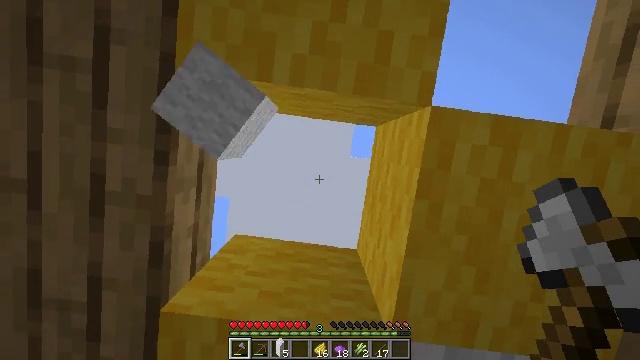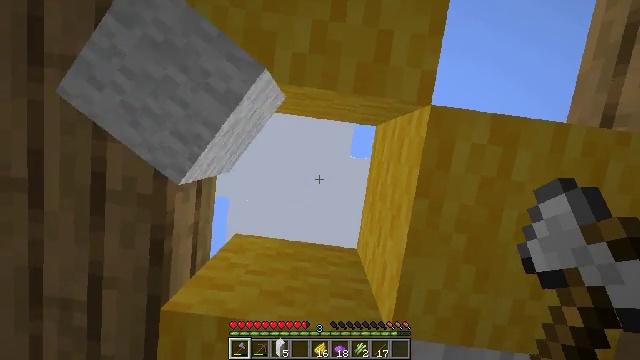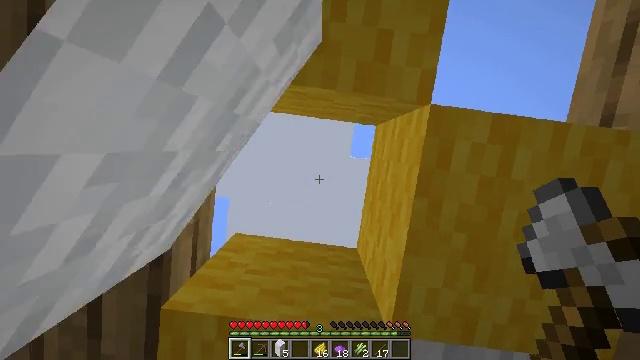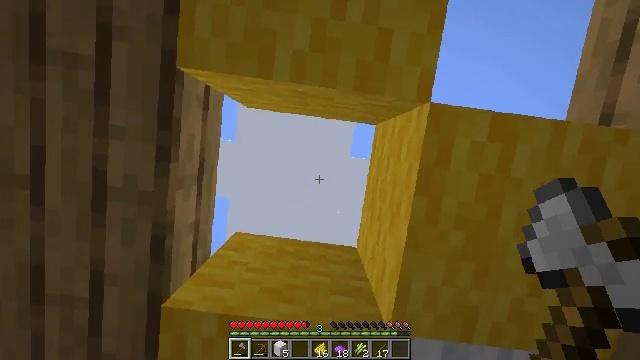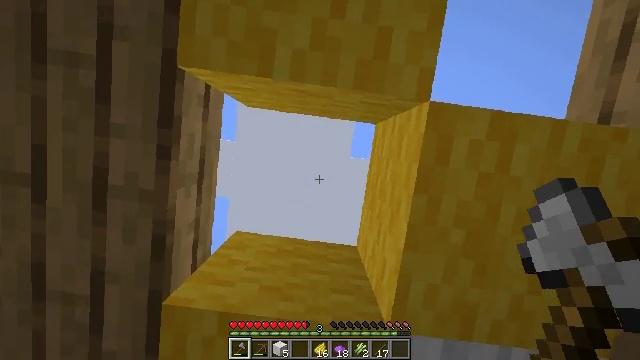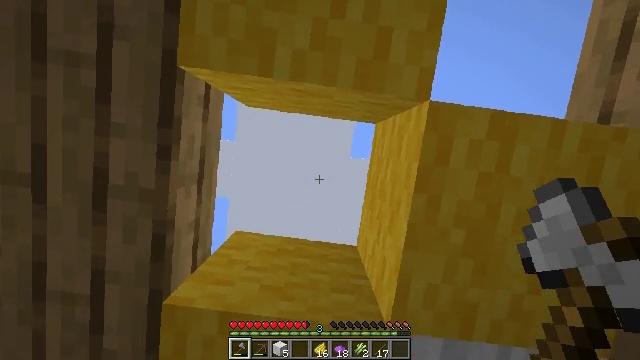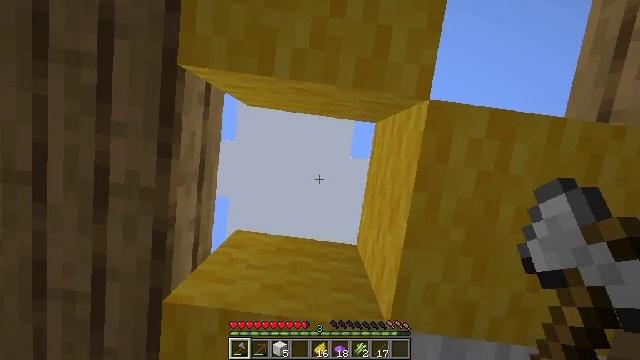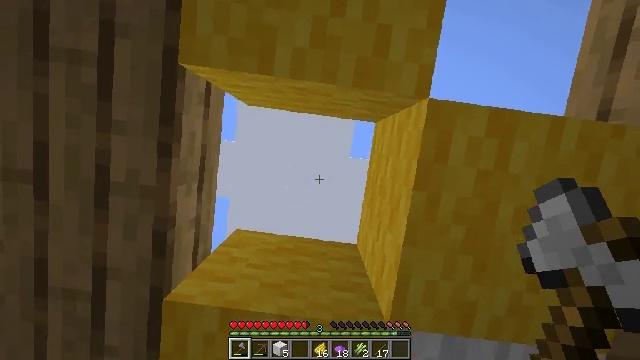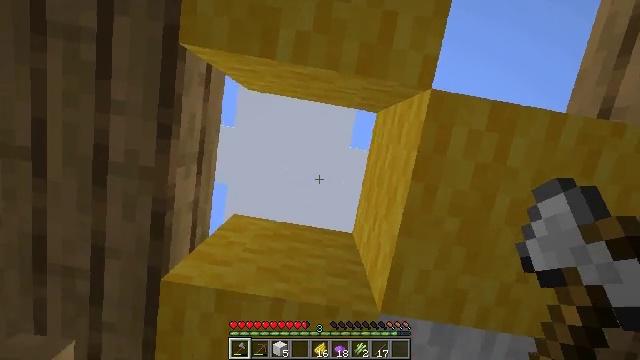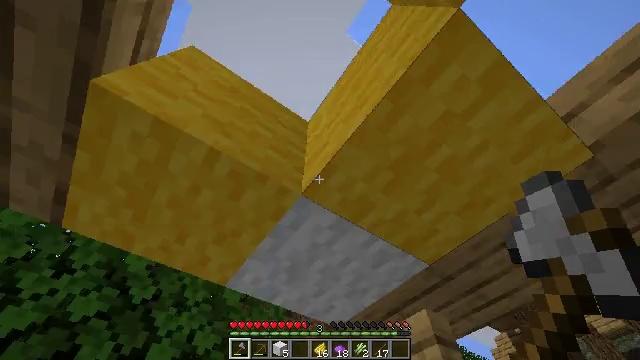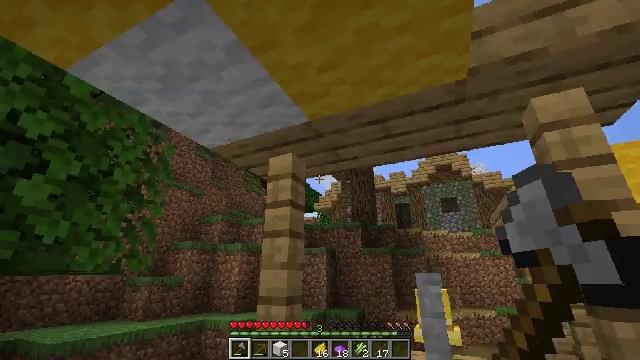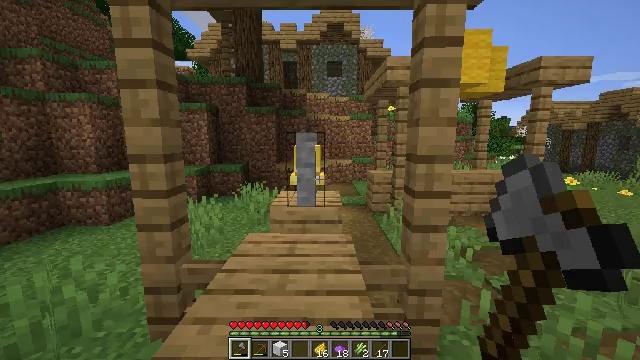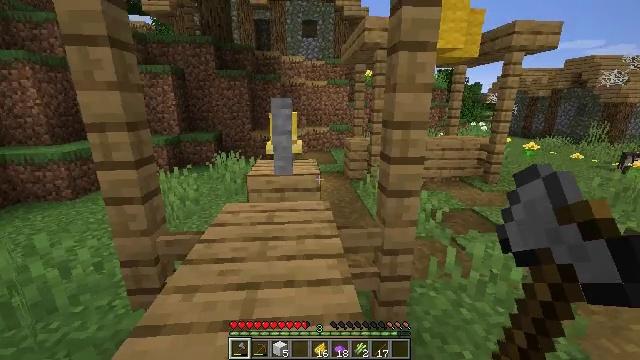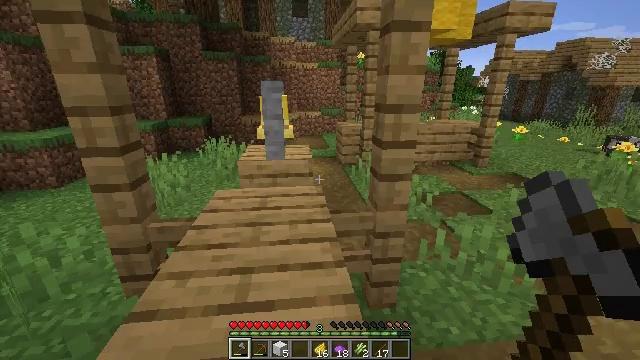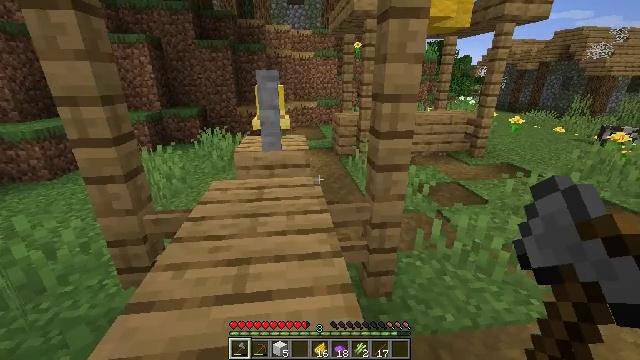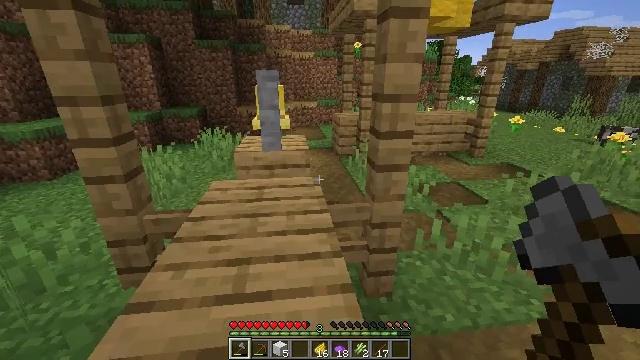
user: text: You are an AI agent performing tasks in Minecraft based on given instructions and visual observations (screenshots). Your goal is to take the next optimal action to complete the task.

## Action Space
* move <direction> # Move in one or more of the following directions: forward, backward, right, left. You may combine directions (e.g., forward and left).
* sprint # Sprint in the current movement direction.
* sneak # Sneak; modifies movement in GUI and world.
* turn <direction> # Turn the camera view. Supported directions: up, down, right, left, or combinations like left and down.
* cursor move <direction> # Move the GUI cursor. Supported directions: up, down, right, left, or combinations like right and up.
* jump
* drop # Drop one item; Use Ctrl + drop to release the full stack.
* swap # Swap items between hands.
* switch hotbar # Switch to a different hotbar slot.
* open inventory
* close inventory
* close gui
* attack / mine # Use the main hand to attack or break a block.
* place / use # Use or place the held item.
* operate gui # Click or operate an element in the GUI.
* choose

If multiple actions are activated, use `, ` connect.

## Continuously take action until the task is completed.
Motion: motion action
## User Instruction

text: Break the white wool for crafting.
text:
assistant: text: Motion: move forward, jump
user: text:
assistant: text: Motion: move forward, jump
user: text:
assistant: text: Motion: move forward, jump
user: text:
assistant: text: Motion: move forward, jump
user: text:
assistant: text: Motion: move forward, jump
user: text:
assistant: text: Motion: move forward, jump
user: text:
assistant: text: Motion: move forward, jump
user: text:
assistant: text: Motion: move forward, turn right and down, jump
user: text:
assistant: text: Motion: move forward, turn right and down, jump
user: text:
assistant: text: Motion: move forward, turn right and down, jump
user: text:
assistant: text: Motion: move forward, turn right and down, jump
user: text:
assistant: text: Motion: move forward, turn right and down, jump
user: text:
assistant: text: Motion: move forward, turn right and down, jump
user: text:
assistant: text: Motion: move forward, turn down, jump
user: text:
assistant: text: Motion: move forward, jump
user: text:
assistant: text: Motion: move forward, jump
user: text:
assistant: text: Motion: move forward, jump
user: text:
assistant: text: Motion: move forward, jump
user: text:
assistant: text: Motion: turn right and down, jump
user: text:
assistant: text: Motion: turn right and down, jump
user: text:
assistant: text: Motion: turn right and down, jump
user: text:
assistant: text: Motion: turn right and down, jump
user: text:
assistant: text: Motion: turn right and down, jump
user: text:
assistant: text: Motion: move forward, turn right, jump
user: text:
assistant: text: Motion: move forward, turn right and up
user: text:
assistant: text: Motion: move forward
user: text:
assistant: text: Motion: move forward
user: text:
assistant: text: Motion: move forward
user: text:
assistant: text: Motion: move forward
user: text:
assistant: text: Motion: move forward